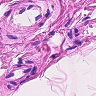
Metastatic tissue present: no